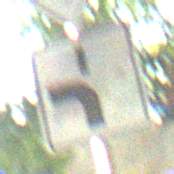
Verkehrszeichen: VerlaufVorfahrtsstrasse5
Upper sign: Vorfahrtsstrasse
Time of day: SunriseSunset
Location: Outdoor (Suburban)
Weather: Clear
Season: NotSpecified
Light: Natural